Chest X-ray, PA view. Patient: 82 years old, sex F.
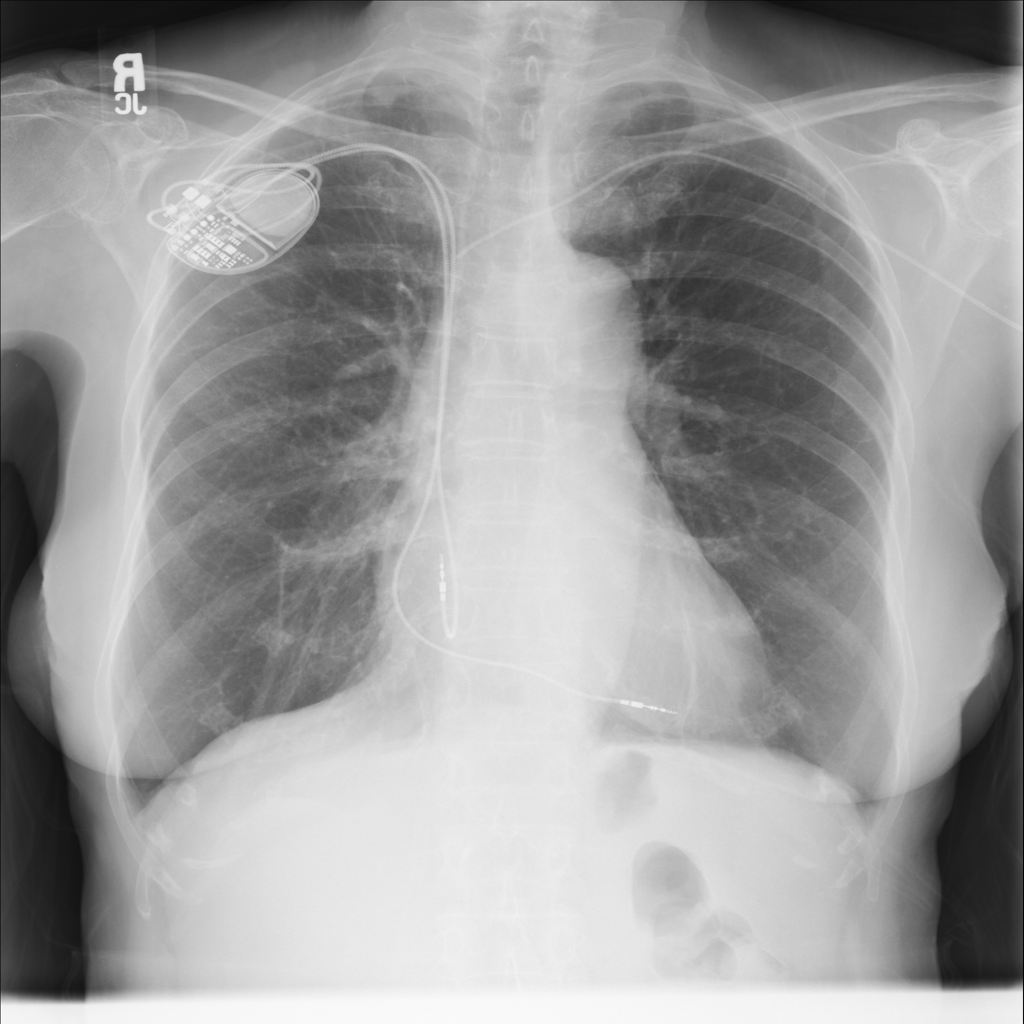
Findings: Atelectasis